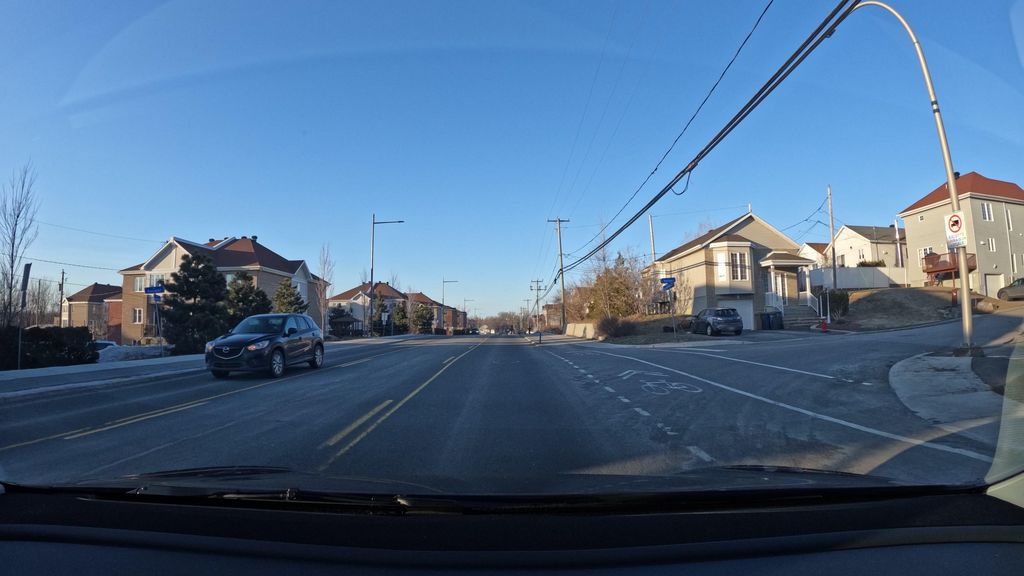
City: montreal